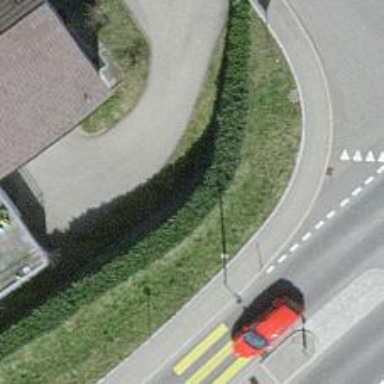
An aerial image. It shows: Bus stop with sheltered platform for public transport.